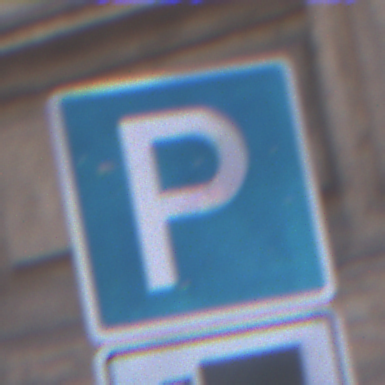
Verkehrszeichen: Parken
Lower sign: MehrspurigeFahrzeugeFrei3
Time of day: SunriseSunset
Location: Outdoor (Urban)
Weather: PartlyCloudy
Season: NotSpecified
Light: Natural